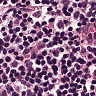
Metastatic tissue present: no